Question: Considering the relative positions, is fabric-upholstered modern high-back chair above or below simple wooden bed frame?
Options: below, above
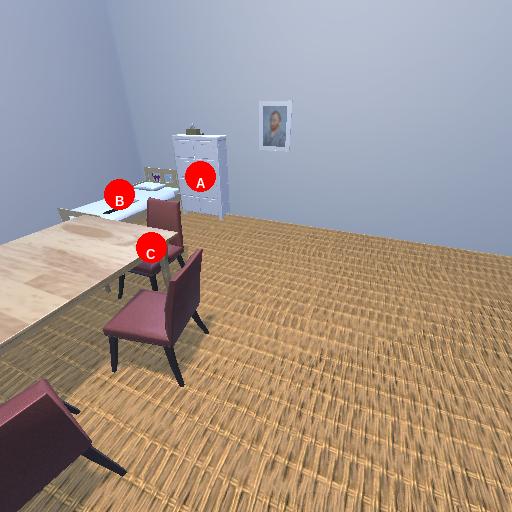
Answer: below